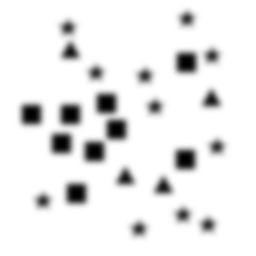
Squares: 9
Triangles: 4
Stars: 11
Total shapes: 24